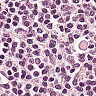
Metastatic tissue present: no